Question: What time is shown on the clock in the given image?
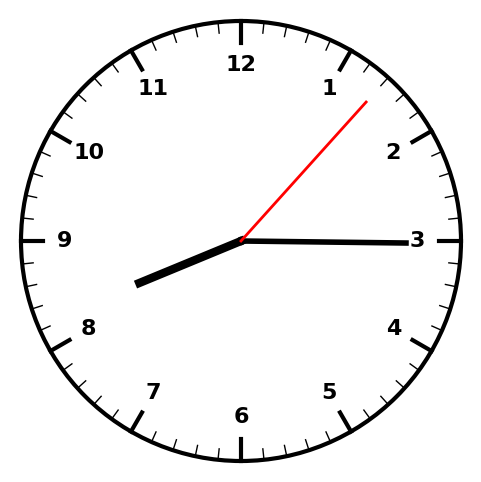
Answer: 08:15:07